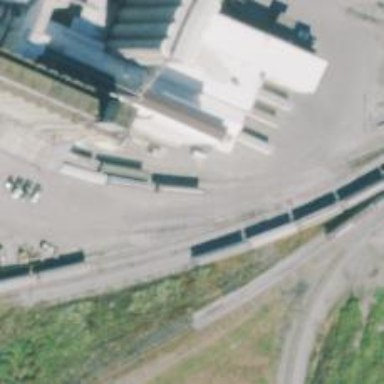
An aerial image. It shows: Rail spur service.